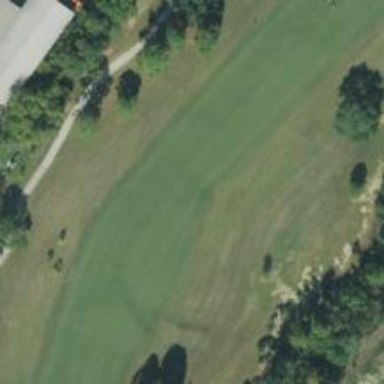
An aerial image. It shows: View of golf hole.